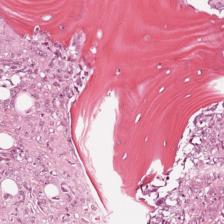
Label: Viable